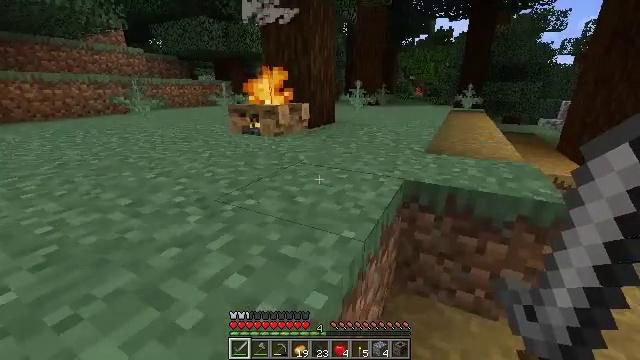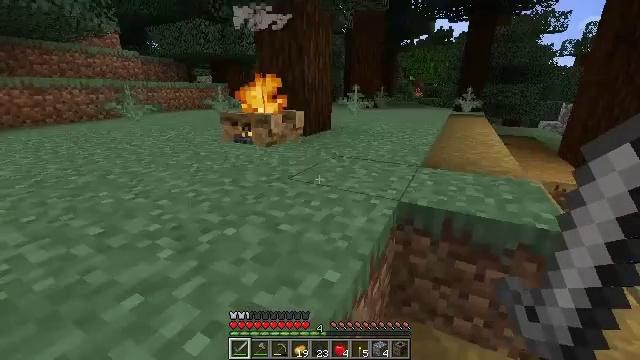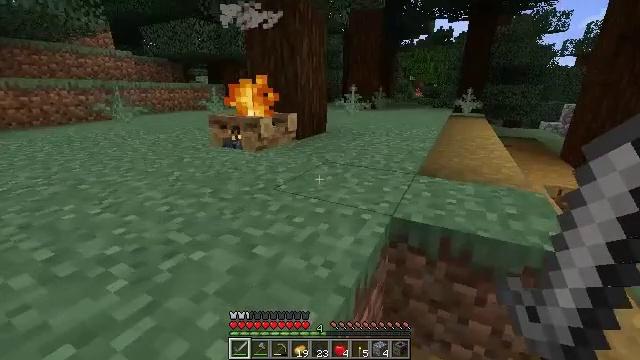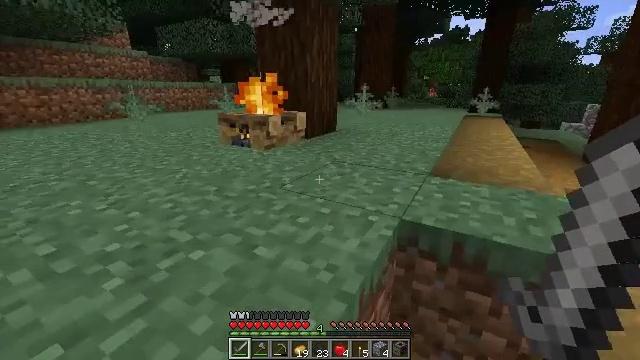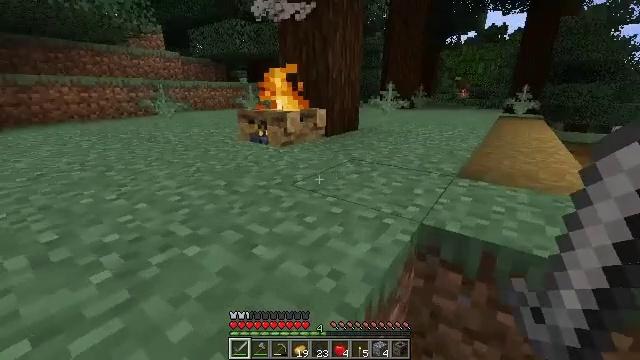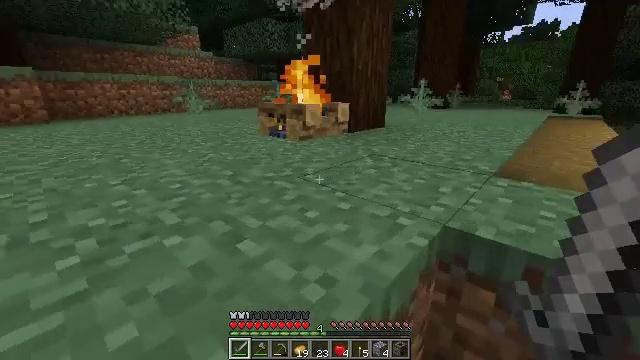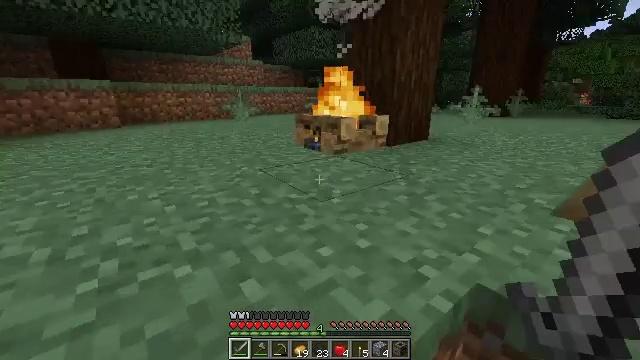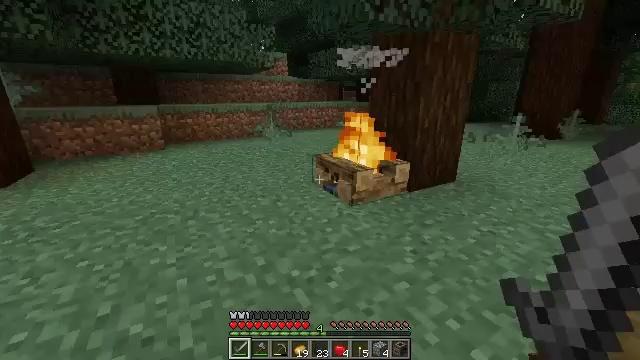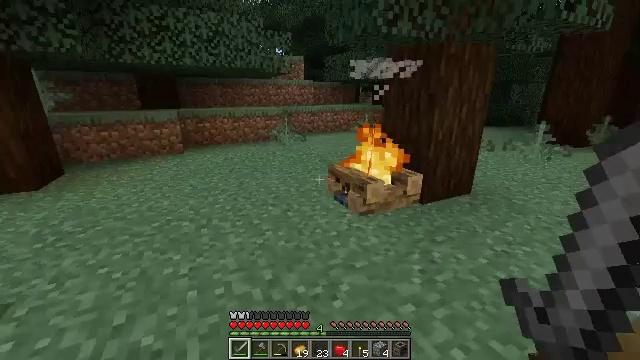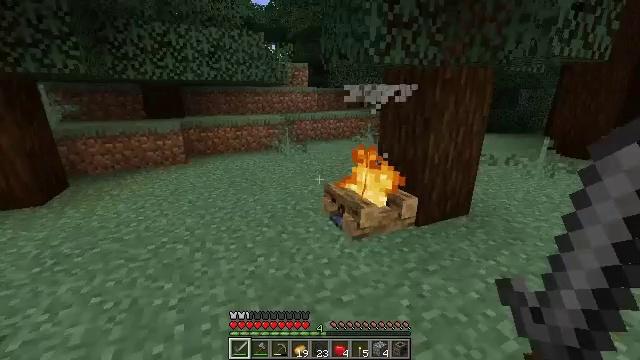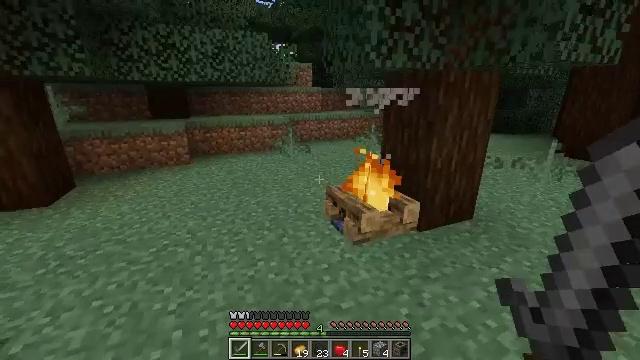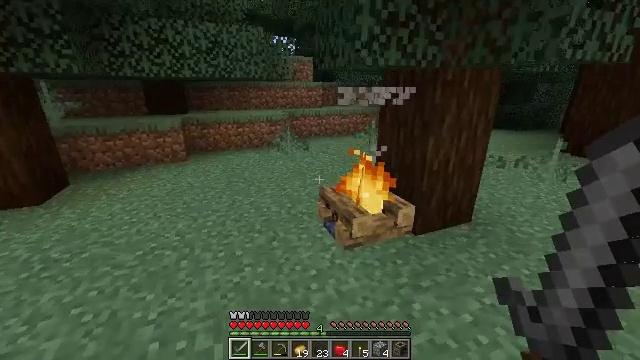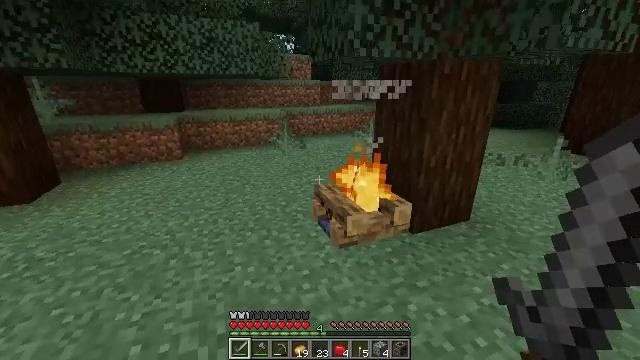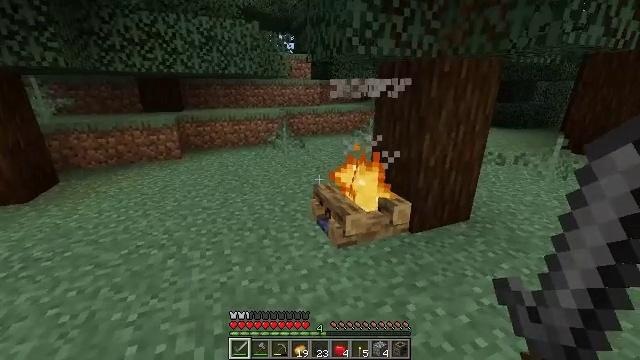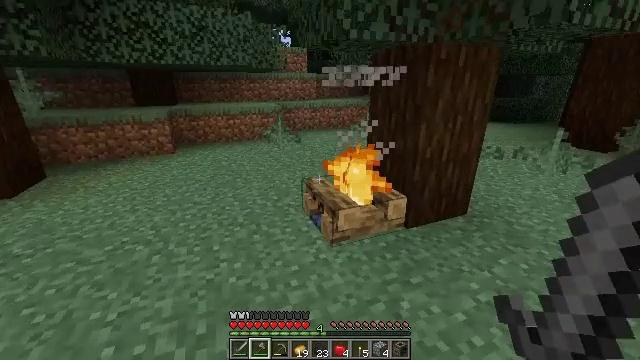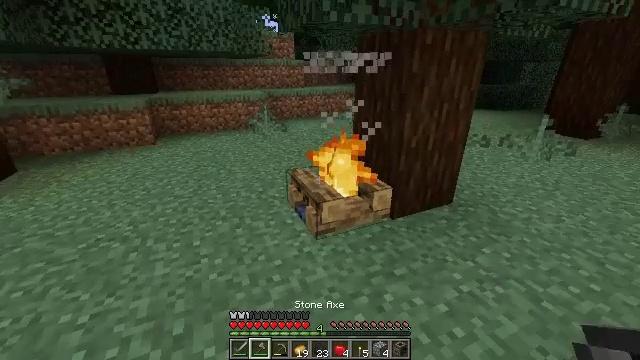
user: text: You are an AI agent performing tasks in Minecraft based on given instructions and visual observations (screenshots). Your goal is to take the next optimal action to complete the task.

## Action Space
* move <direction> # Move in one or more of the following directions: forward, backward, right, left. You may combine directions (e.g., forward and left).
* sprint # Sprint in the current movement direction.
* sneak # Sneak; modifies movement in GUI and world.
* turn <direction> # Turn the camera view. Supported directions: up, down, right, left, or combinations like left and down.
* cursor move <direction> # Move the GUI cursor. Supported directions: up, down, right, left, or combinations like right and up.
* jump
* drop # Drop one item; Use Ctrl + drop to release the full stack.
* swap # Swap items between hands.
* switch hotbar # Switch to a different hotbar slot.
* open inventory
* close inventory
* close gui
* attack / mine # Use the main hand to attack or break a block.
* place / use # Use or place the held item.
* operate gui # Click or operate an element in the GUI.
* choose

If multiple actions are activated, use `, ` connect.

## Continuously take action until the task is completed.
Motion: motion action
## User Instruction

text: Gather up the campfire.
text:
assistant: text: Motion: move forward
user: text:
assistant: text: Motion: move forward
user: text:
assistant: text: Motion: move forward, turn left
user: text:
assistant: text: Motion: move forward, turn left
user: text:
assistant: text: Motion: move forward, turn left, jump
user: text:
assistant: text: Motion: move forward, turn left, jump
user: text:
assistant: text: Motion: move forward, turn left, jump
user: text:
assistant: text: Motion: move forward, turn left, jump
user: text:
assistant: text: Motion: move forward, turn left, jump
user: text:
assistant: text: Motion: move forward, turn left
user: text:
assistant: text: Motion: move forward, turn down
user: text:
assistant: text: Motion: no_op
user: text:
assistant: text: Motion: no_op
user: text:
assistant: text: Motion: switch to hotbar 2
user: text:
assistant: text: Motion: turn right and down, switch to hotbar 2
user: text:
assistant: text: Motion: turn right and down, switch to hotbar 2
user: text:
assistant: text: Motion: attack / mine
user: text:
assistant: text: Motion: attack / mine
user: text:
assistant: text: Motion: turn down, attack / mine
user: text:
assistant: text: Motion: attack / mine
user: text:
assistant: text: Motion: attack / mine
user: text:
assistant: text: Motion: attack / mine
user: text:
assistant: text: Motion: turn down, attack / mine
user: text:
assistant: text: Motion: attack / mine
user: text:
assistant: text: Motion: attack / mine
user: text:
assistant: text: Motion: attack / mine
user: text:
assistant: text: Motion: attack / mine
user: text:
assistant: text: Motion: attack / mine
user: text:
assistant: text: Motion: attack / mine
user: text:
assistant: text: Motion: attack / mine